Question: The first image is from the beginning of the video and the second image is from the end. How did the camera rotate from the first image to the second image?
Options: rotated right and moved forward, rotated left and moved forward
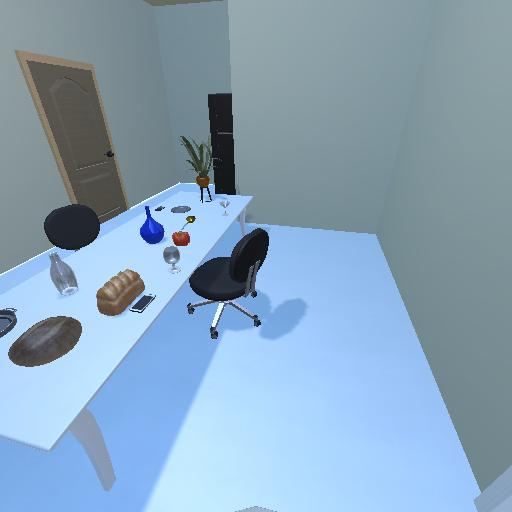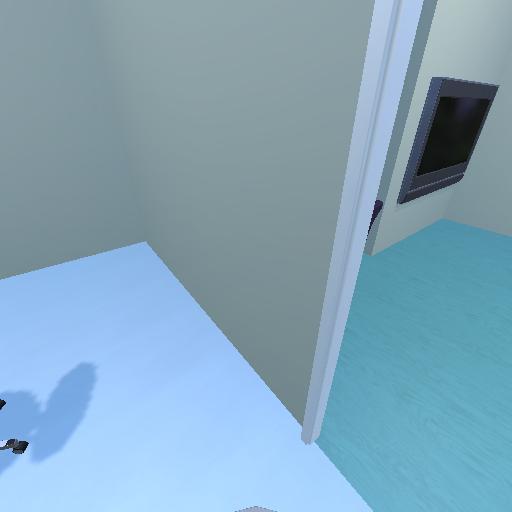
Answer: rotated right and moved forward